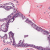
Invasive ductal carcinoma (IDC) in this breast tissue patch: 0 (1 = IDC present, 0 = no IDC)